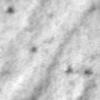
Label: no_change